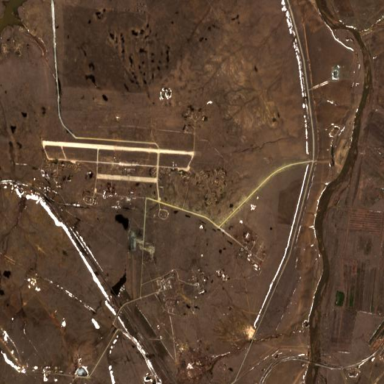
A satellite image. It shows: Aerodrome that serves as military airfield.